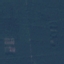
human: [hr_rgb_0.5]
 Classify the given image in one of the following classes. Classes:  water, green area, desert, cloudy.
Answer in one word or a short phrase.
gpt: green area